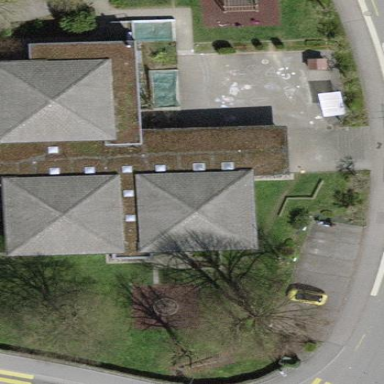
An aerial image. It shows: Kindergarten building.